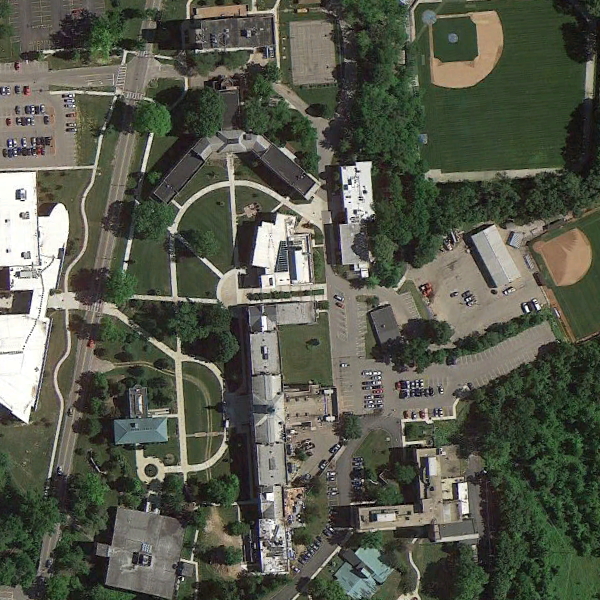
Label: School